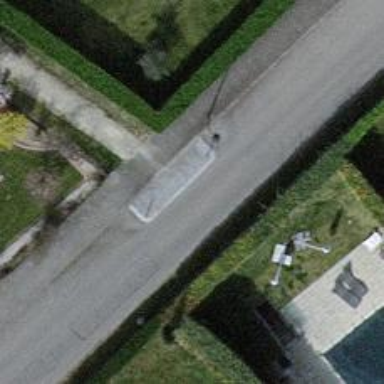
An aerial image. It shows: Traffic calming feature called choker.